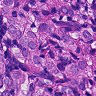
Metastatic tissue present: yes